Interaction volume radius: 5 \u00c5
Interaction volume height: 10 \u00c5
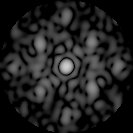
Disorder parameter: 0.5024